Aerial crown-view tile of a tropical tree (Barro Colorado Island, Panama), acquired 20250414:
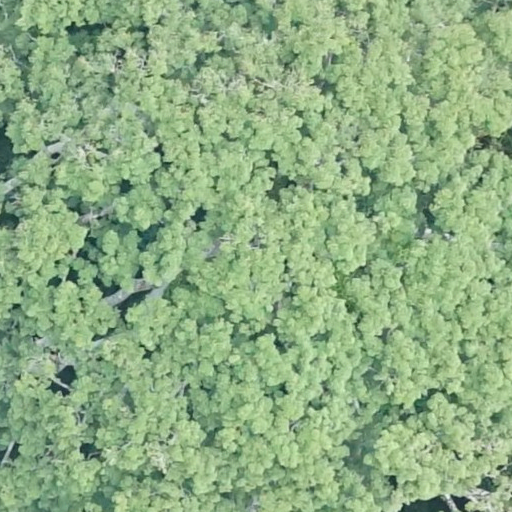
Species: Ceiba pentandra
GBIF accepted scientific name: Ceiba pentandra
Crown area: 1087.464 m²